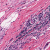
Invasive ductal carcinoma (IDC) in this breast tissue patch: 0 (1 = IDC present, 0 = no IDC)